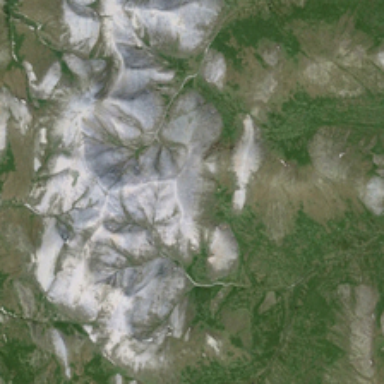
This is a piece of mountain with ice partly .